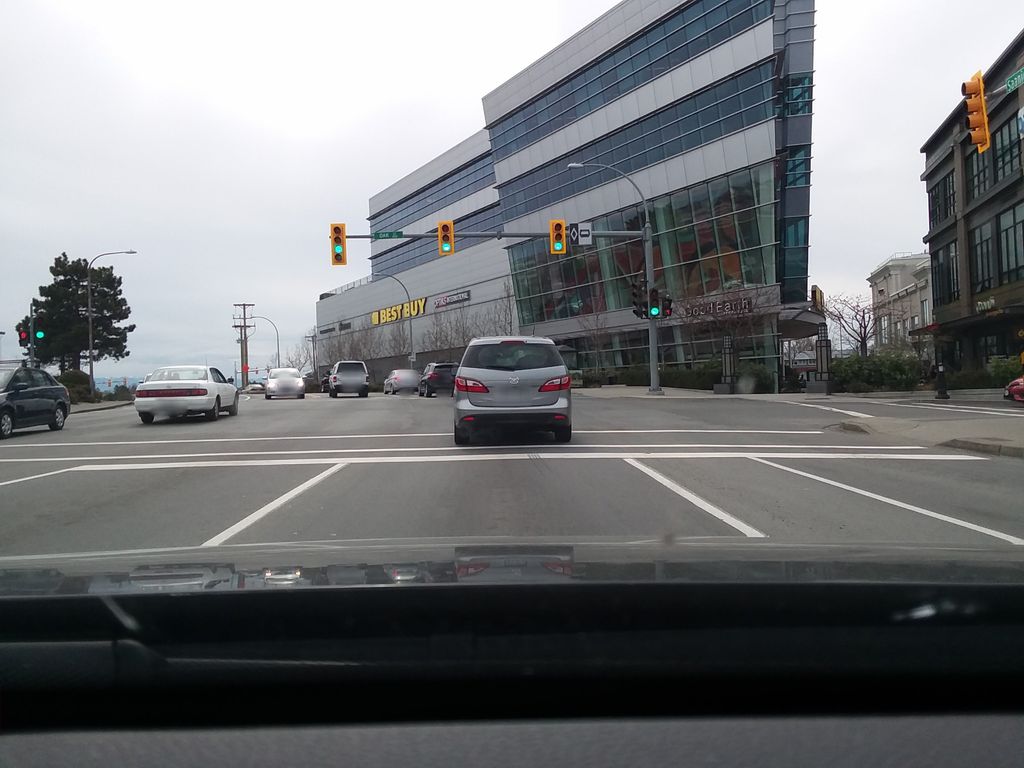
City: victoria